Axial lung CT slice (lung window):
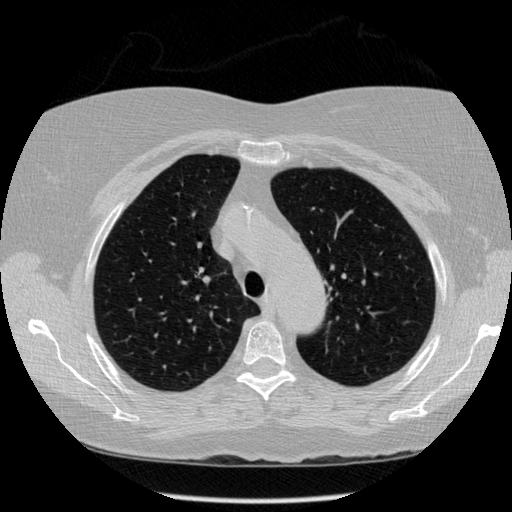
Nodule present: no